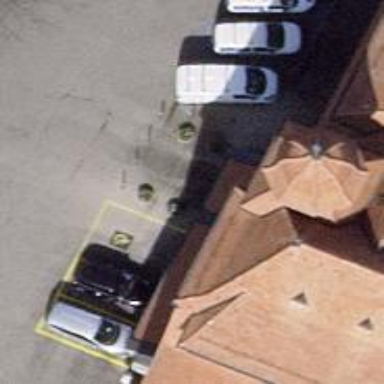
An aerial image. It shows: Disabled parking space.